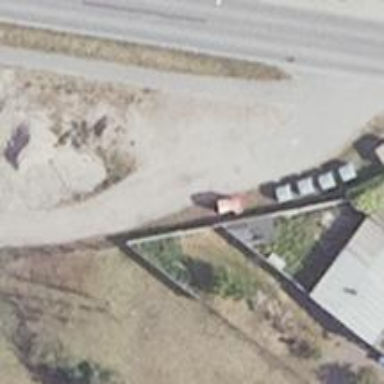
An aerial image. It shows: Recycling facility.